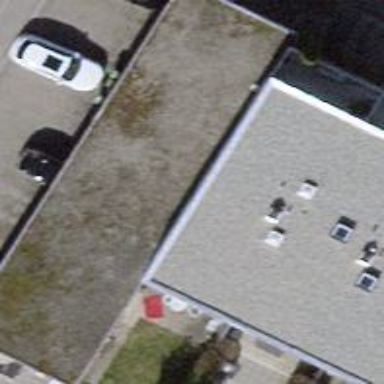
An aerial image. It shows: Group of garages.